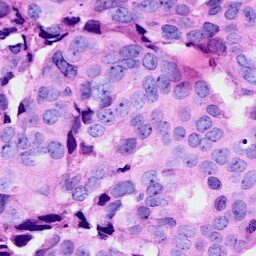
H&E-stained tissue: Breast